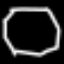
Label: octagon